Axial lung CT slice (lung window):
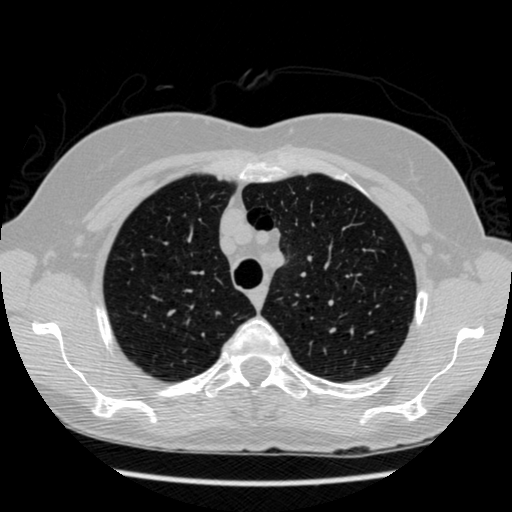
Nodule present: no